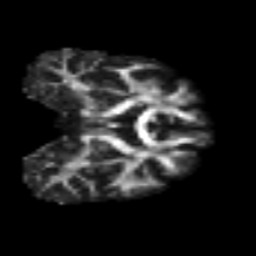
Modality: FA
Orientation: coronal
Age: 34
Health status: ill
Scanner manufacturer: philips
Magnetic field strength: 3 T
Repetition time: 9 s
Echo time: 0.127 s